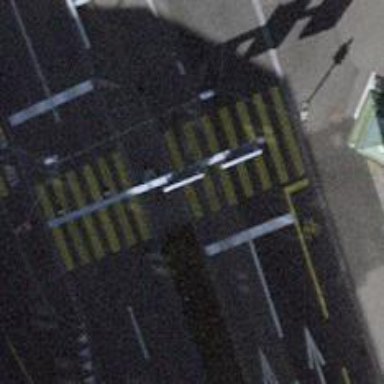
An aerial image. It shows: Road with traffic signals and zebra crossing. The crossing markings are zebra.